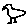
Label: bird